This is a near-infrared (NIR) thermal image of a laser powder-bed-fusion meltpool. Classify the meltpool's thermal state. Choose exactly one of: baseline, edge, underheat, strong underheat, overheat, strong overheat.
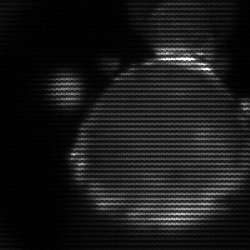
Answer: edge